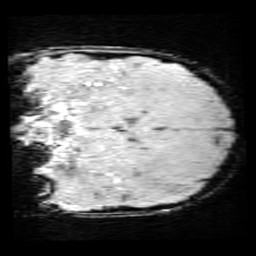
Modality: SWI
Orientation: coronal
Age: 11
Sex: male
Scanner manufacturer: siemens
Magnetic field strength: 3 T
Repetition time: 0.027 s
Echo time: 0.02 s